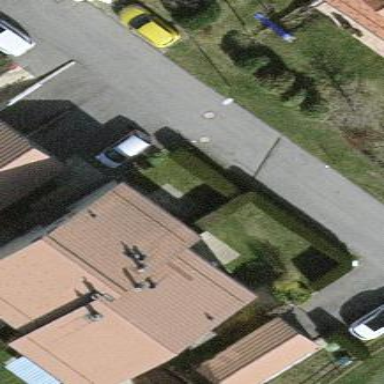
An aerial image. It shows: Simple house.